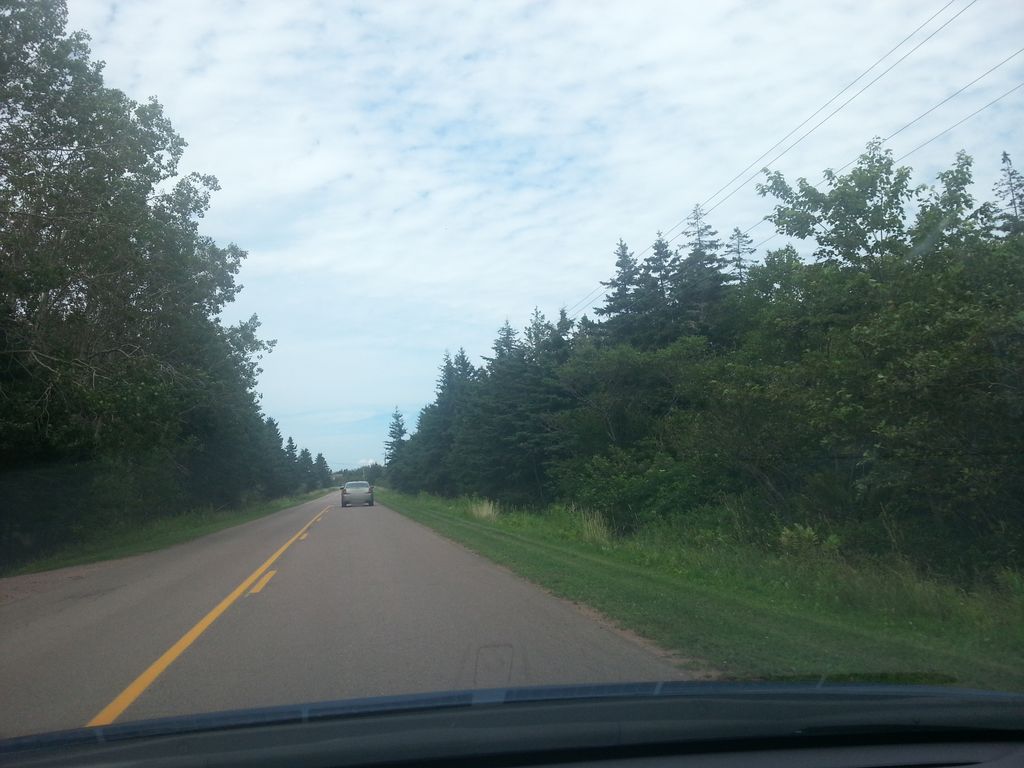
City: charlottetown